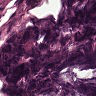
Metastatic tissue present: no